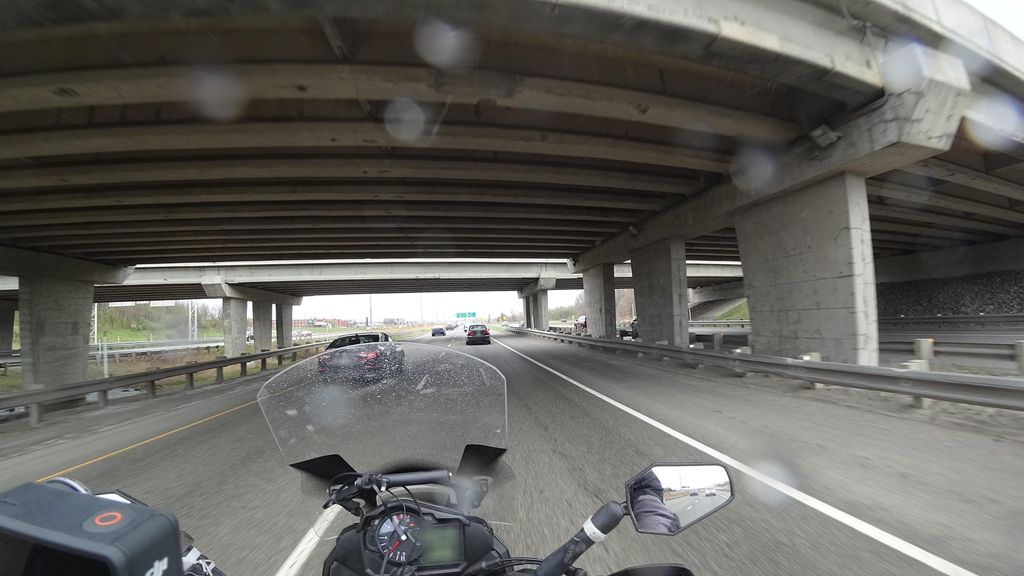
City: quebec_city